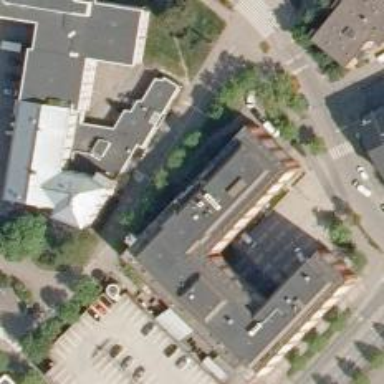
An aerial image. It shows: Government office.